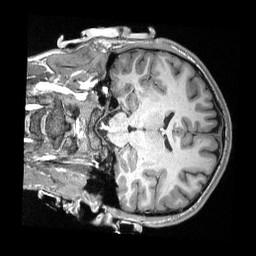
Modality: T1w
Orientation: coronal
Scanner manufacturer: siemens
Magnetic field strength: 3 T
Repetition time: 2.3 s
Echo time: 0.00308 s